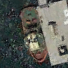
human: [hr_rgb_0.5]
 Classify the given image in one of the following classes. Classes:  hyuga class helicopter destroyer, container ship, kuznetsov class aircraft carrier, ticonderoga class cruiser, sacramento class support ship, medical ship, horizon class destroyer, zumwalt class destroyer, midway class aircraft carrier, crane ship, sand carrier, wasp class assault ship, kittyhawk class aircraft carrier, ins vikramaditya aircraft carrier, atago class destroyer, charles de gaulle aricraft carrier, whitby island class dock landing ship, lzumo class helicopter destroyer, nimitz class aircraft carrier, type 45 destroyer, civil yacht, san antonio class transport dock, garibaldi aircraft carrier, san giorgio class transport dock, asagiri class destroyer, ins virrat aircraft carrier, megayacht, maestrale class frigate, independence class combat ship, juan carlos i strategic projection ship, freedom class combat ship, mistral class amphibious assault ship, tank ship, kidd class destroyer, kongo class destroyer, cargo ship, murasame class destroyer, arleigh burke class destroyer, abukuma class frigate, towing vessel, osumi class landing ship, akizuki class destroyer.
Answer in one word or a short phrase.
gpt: Towing vessel